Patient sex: M
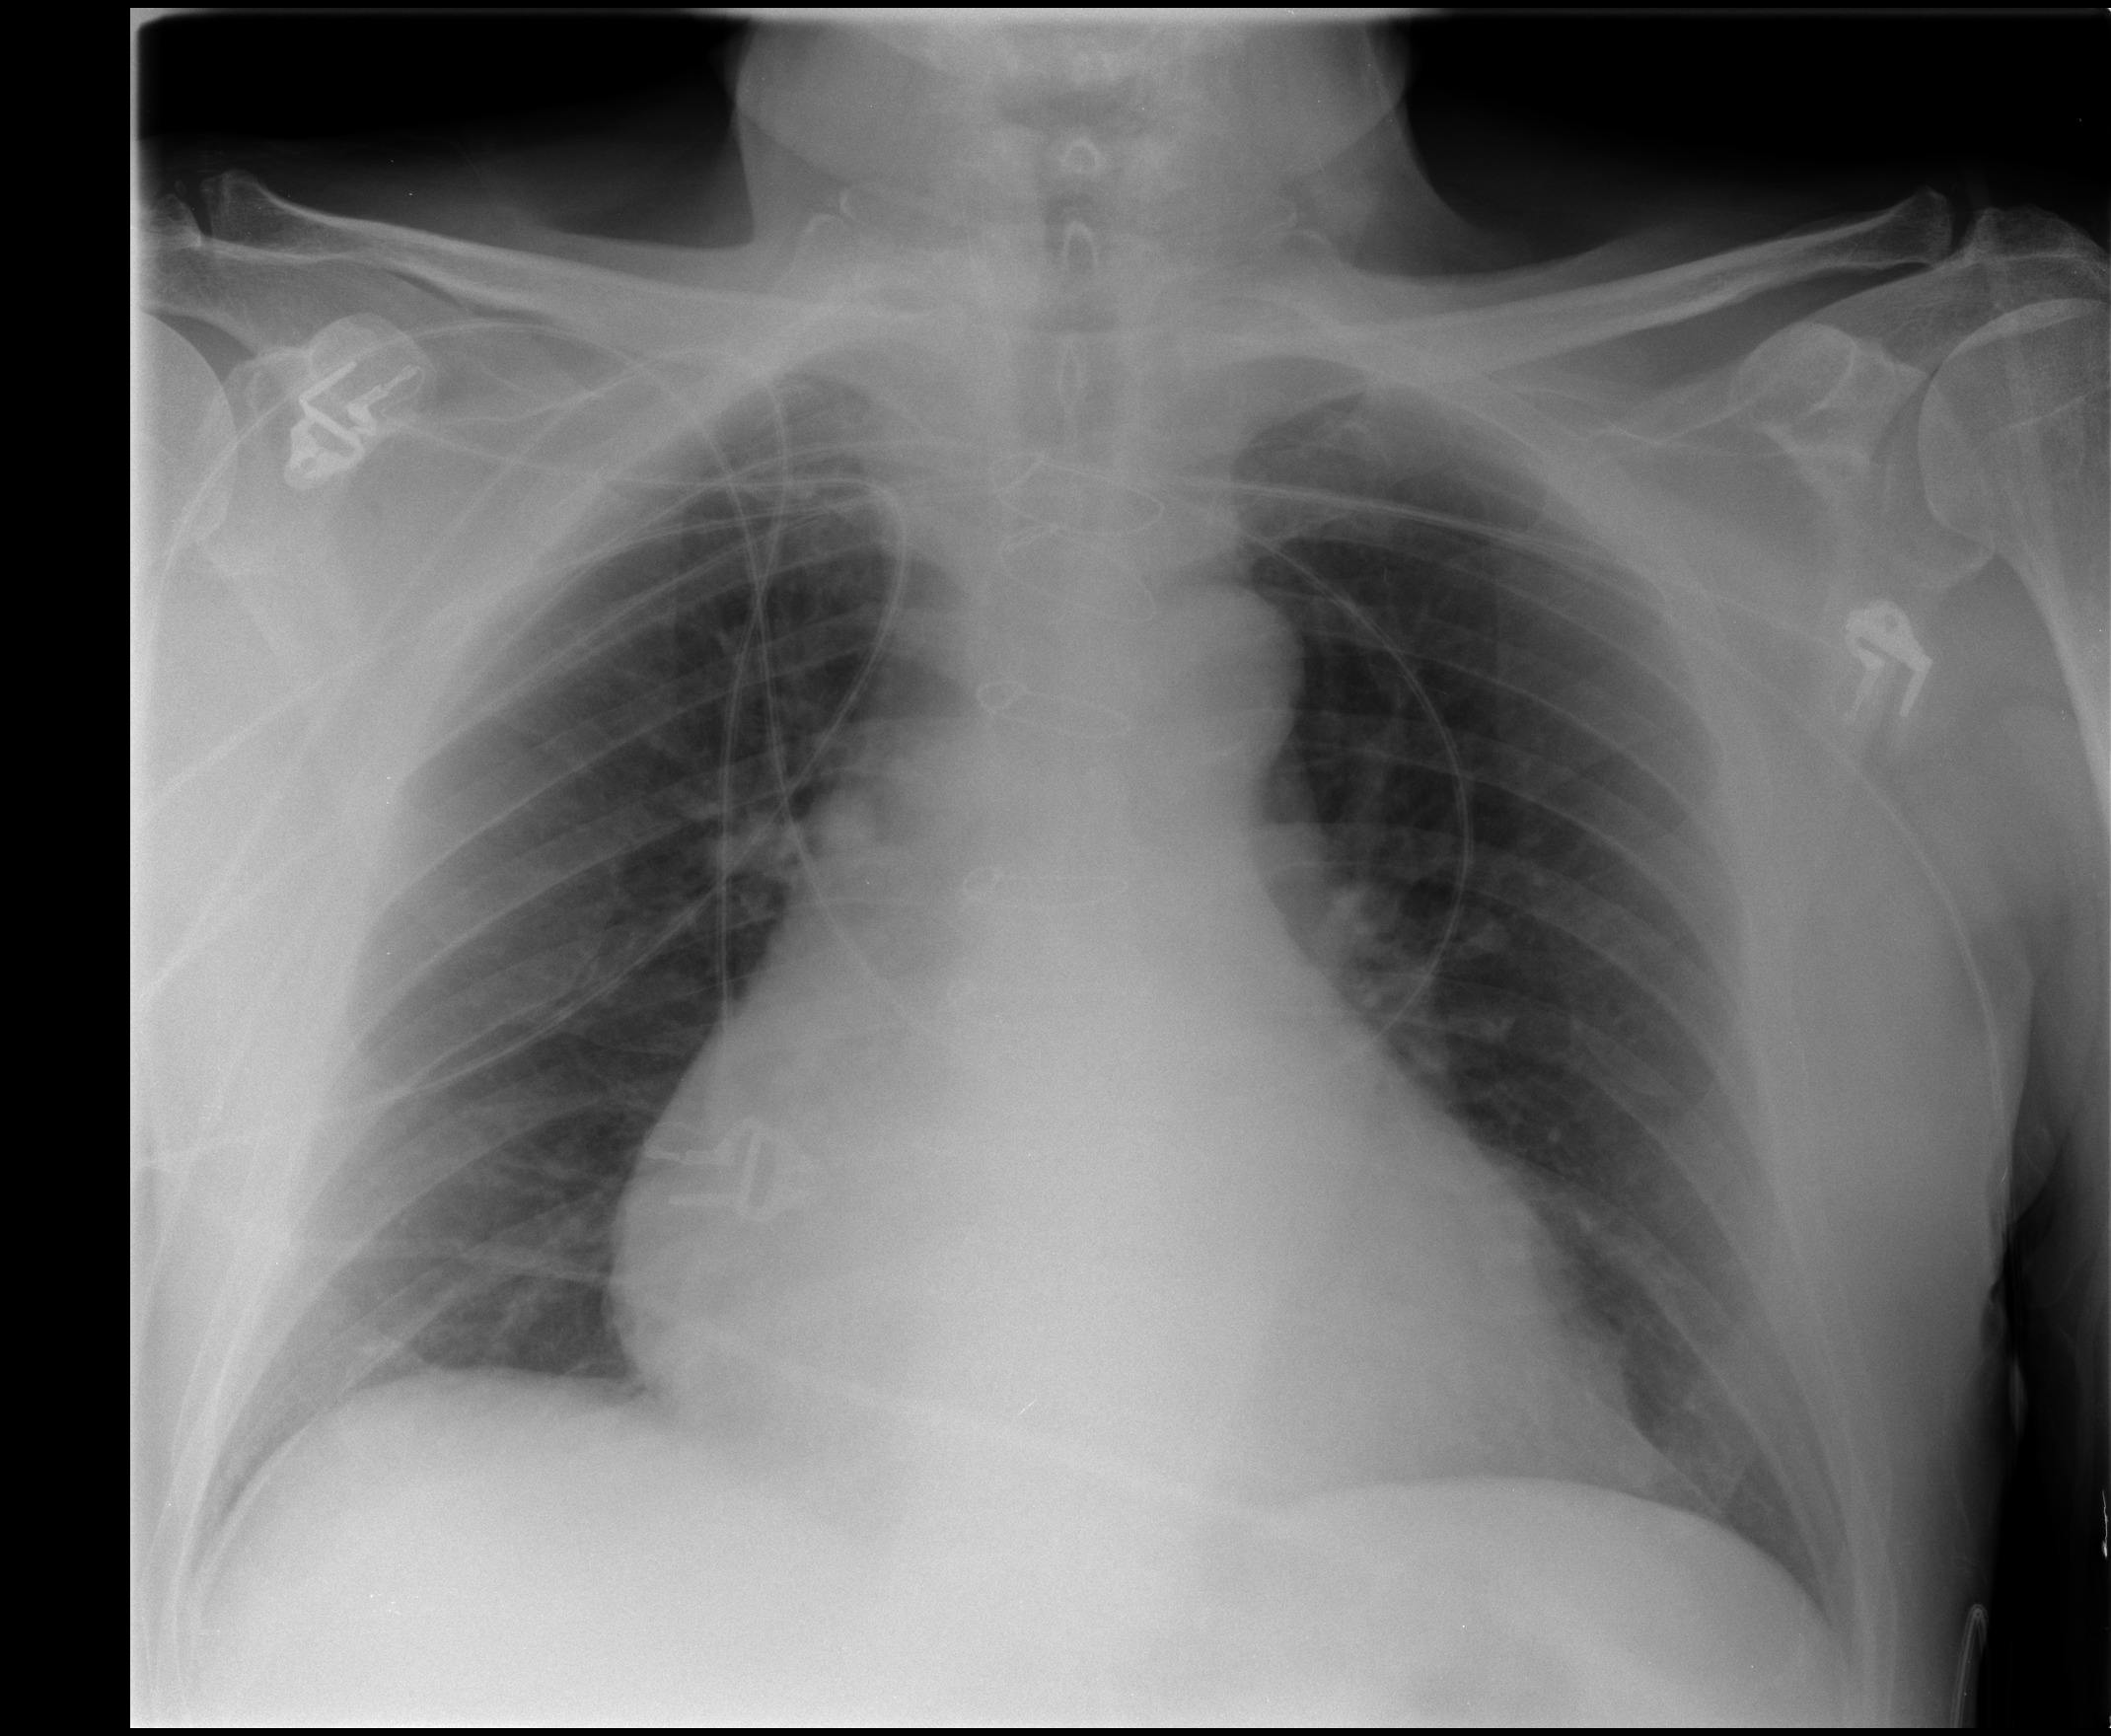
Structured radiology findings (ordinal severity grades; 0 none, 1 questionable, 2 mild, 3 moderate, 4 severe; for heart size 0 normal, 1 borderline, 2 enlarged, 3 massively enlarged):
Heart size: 2
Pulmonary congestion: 2
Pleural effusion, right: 0
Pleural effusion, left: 0
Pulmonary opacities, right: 0
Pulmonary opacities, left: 0
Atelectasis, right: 0
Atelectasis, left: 0